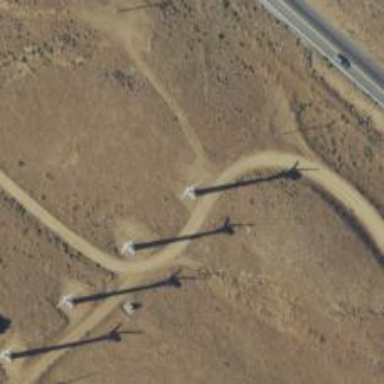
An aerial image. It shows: Wind power generator.